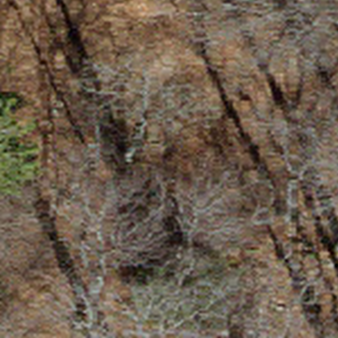
Label: other